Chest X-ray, PA view. Patient: 60 years old, sex M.
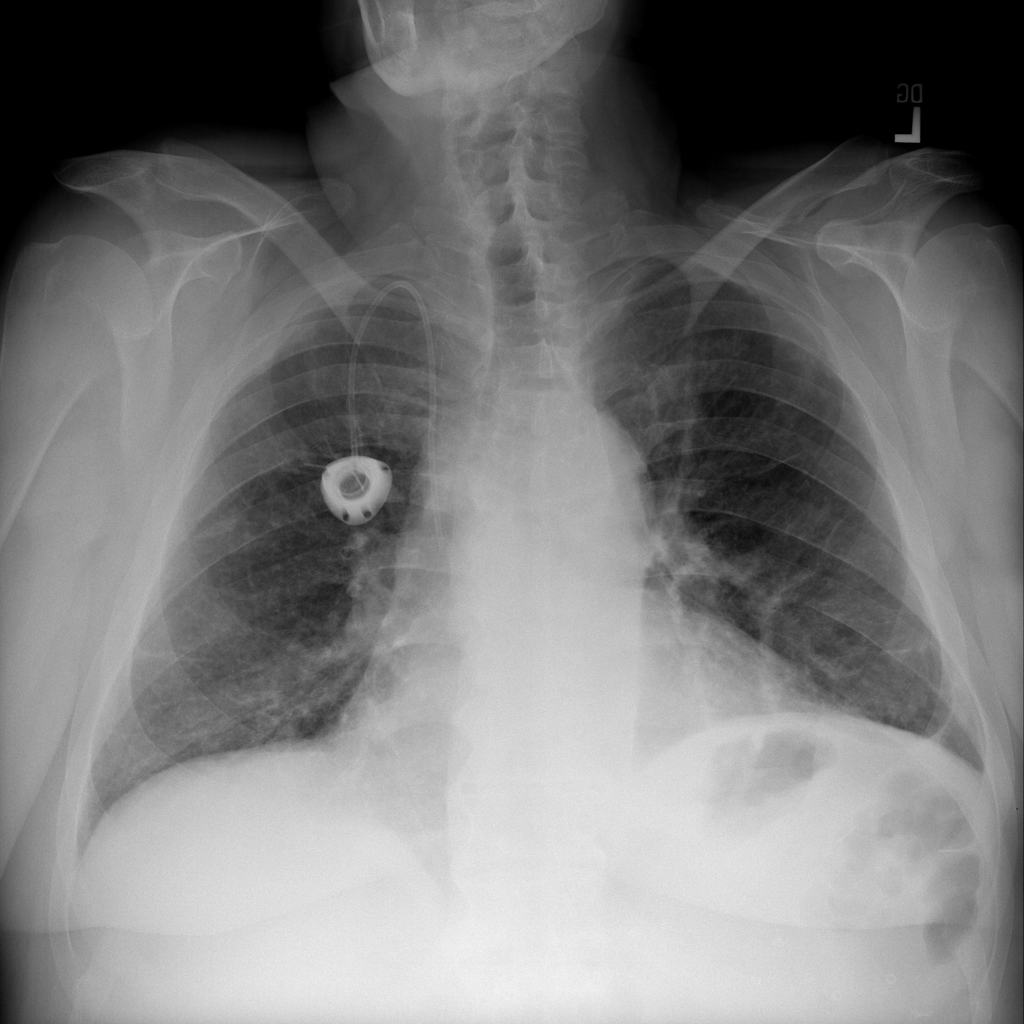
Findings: No Finding